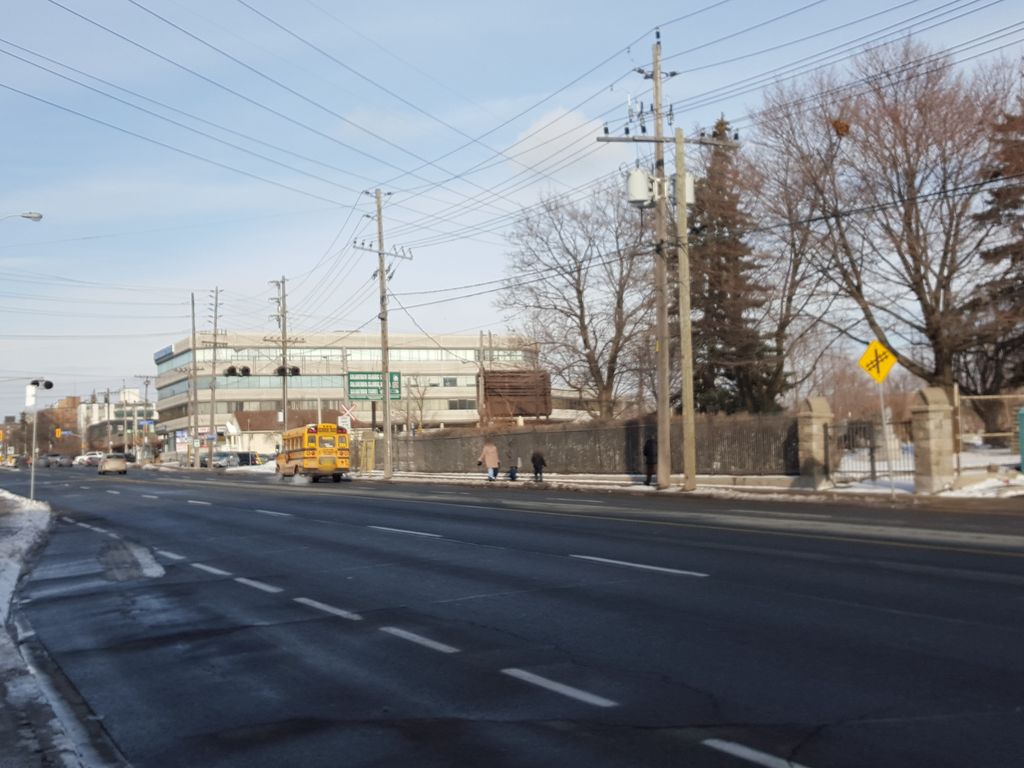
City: toronto